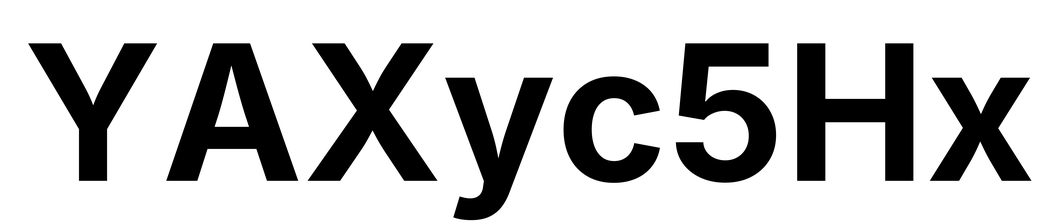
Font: Inter_Bold